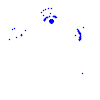
Particle: kaon